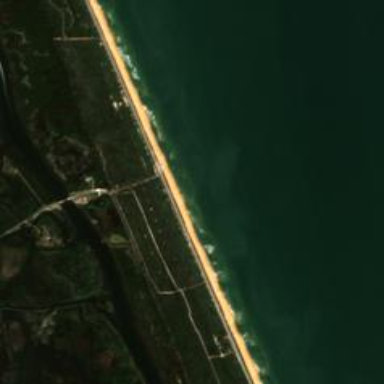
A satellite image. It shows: Scenic beach with natural beauty.